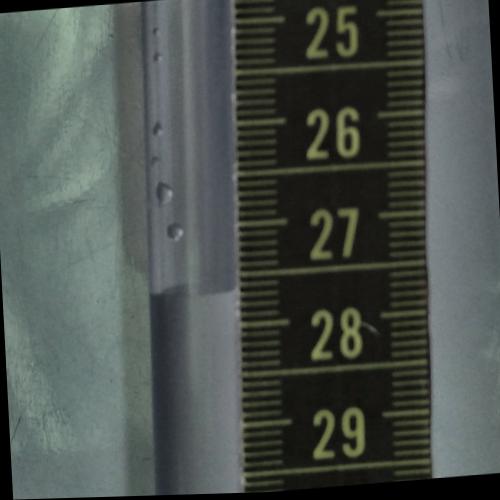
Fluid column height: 27.7 cm